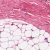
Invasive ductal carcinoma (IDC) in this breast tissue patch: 0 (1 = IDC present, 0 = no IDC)